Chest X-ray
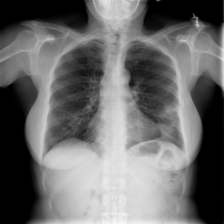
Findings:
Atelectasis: negative
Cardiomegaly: negative
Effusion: negative
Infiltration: negative
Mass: positive
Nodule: negative
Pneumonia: negative
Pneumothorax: negative
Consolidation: positive
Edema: negative
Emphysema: negative
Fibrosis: negative
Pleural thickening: negative
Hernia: negative